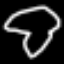
Label: mushroom